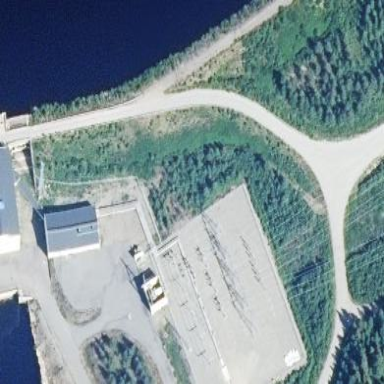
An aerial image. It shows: Transmission substation.